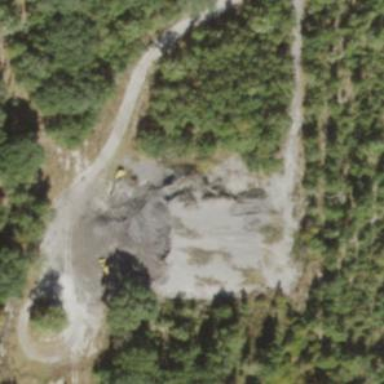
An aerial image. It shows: Spoil heap created by human activity.